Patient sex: F
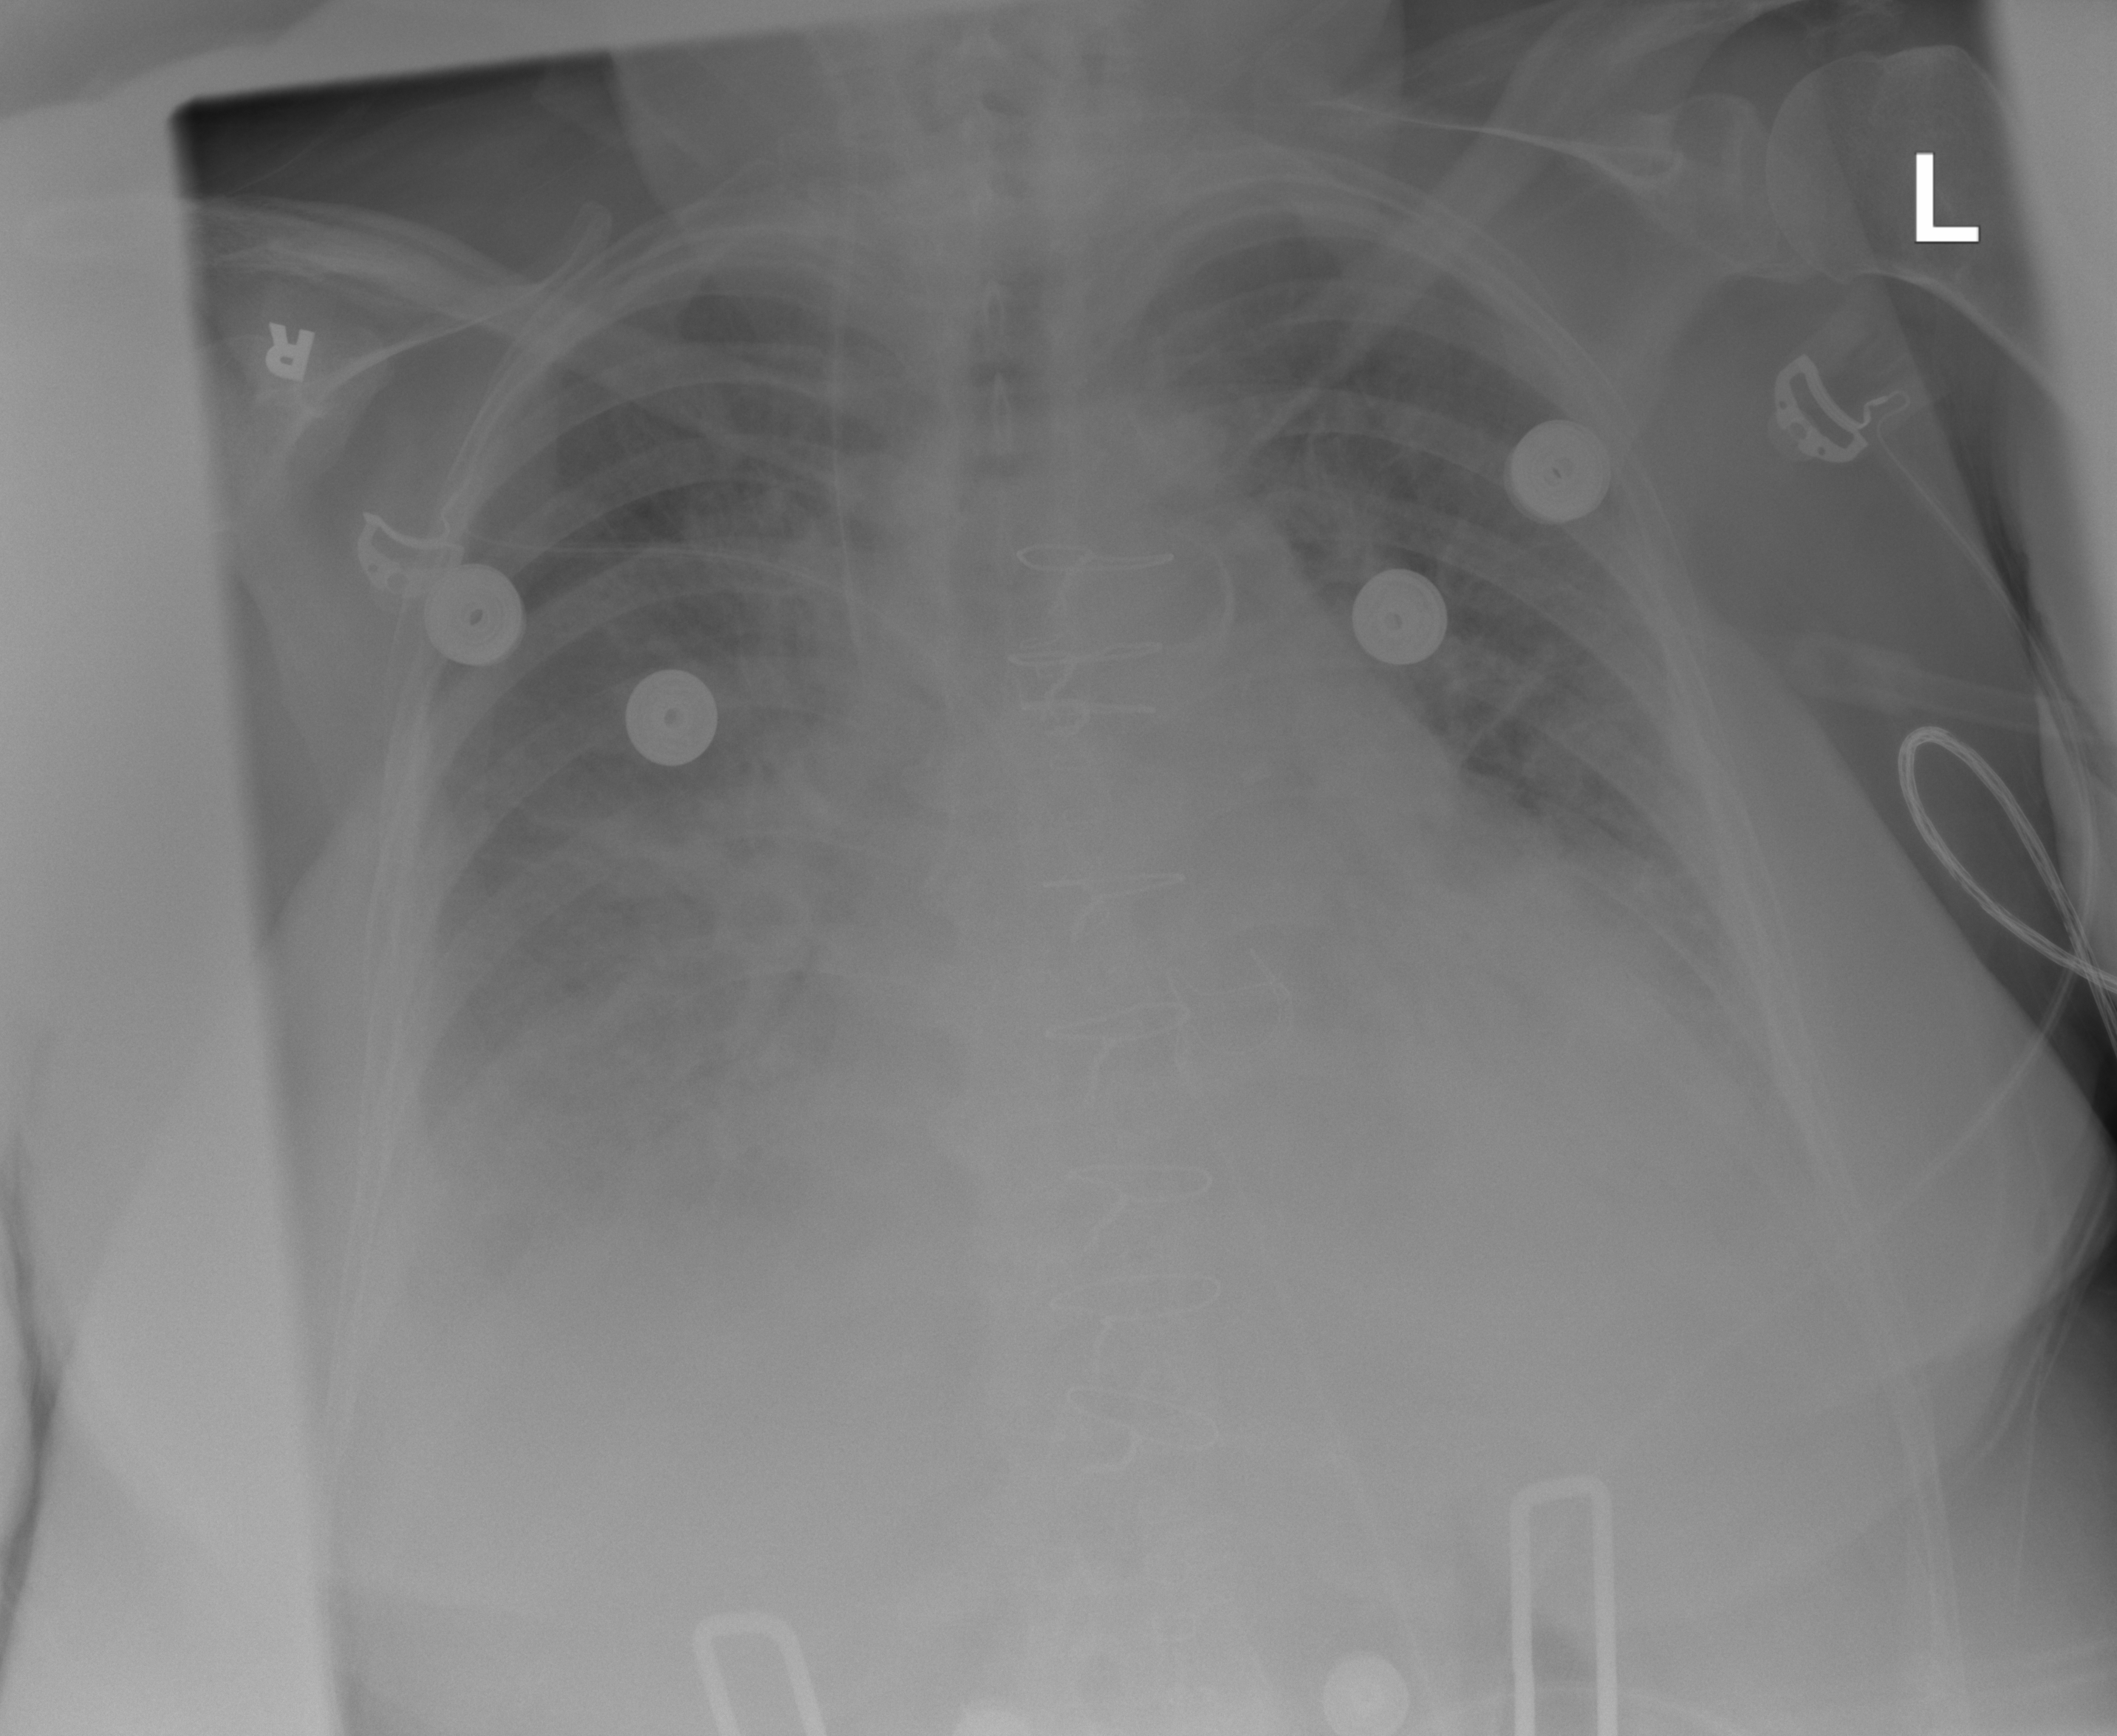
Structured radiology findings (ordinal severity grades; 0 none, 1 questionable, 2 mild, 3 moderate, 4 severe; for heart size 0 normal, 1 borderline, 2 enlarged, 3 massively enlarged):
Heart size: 2
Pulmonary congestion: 2
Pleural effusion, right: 2
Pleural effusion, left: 2
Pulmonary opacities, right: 0
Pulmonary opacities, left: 0
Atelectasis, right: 2
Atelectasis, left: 2